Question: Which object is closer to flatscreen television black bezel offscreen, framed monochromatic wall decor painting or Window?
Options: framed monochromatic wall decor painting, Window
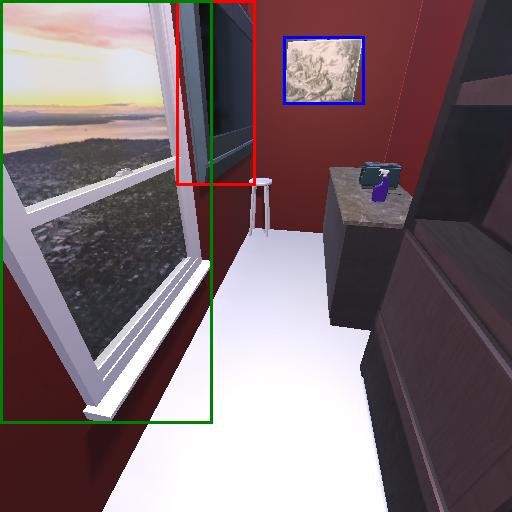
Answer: framed monochromatic wall decor painting